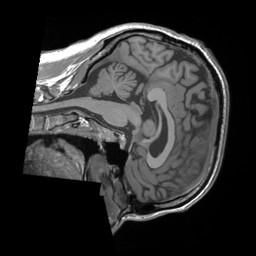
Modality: T1w
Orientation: sagittal
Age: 30
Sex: male